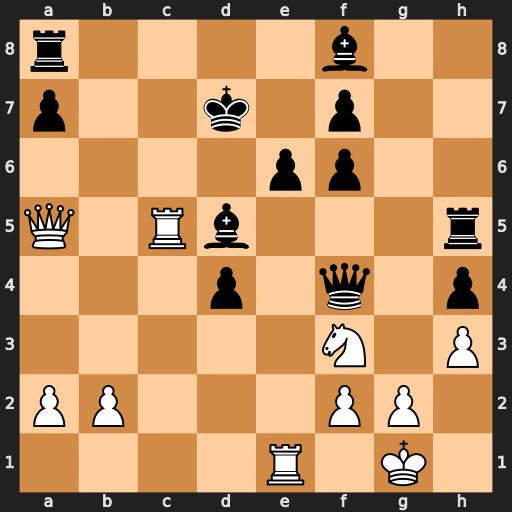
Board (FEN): r4b2/p2k1p2/4pp2/Q1Rb3r/3p1q1p/5N1P/PP3PP1/4R1K1
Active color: w
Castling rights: -
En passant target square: -
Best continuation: Ne5+ Qxe5 Rxe5 Bxc5 Rxh5